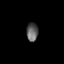
Tissue: prostate
Cell type: Fibroblasts
Senescence score: 0.7734
Nuclear area (px): 211
Mean DAPI intensity: 93.725